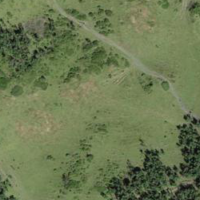
EUNIS habitat code: 23
Species observed at this site:
Rhododendron ferrugineum